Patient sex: M
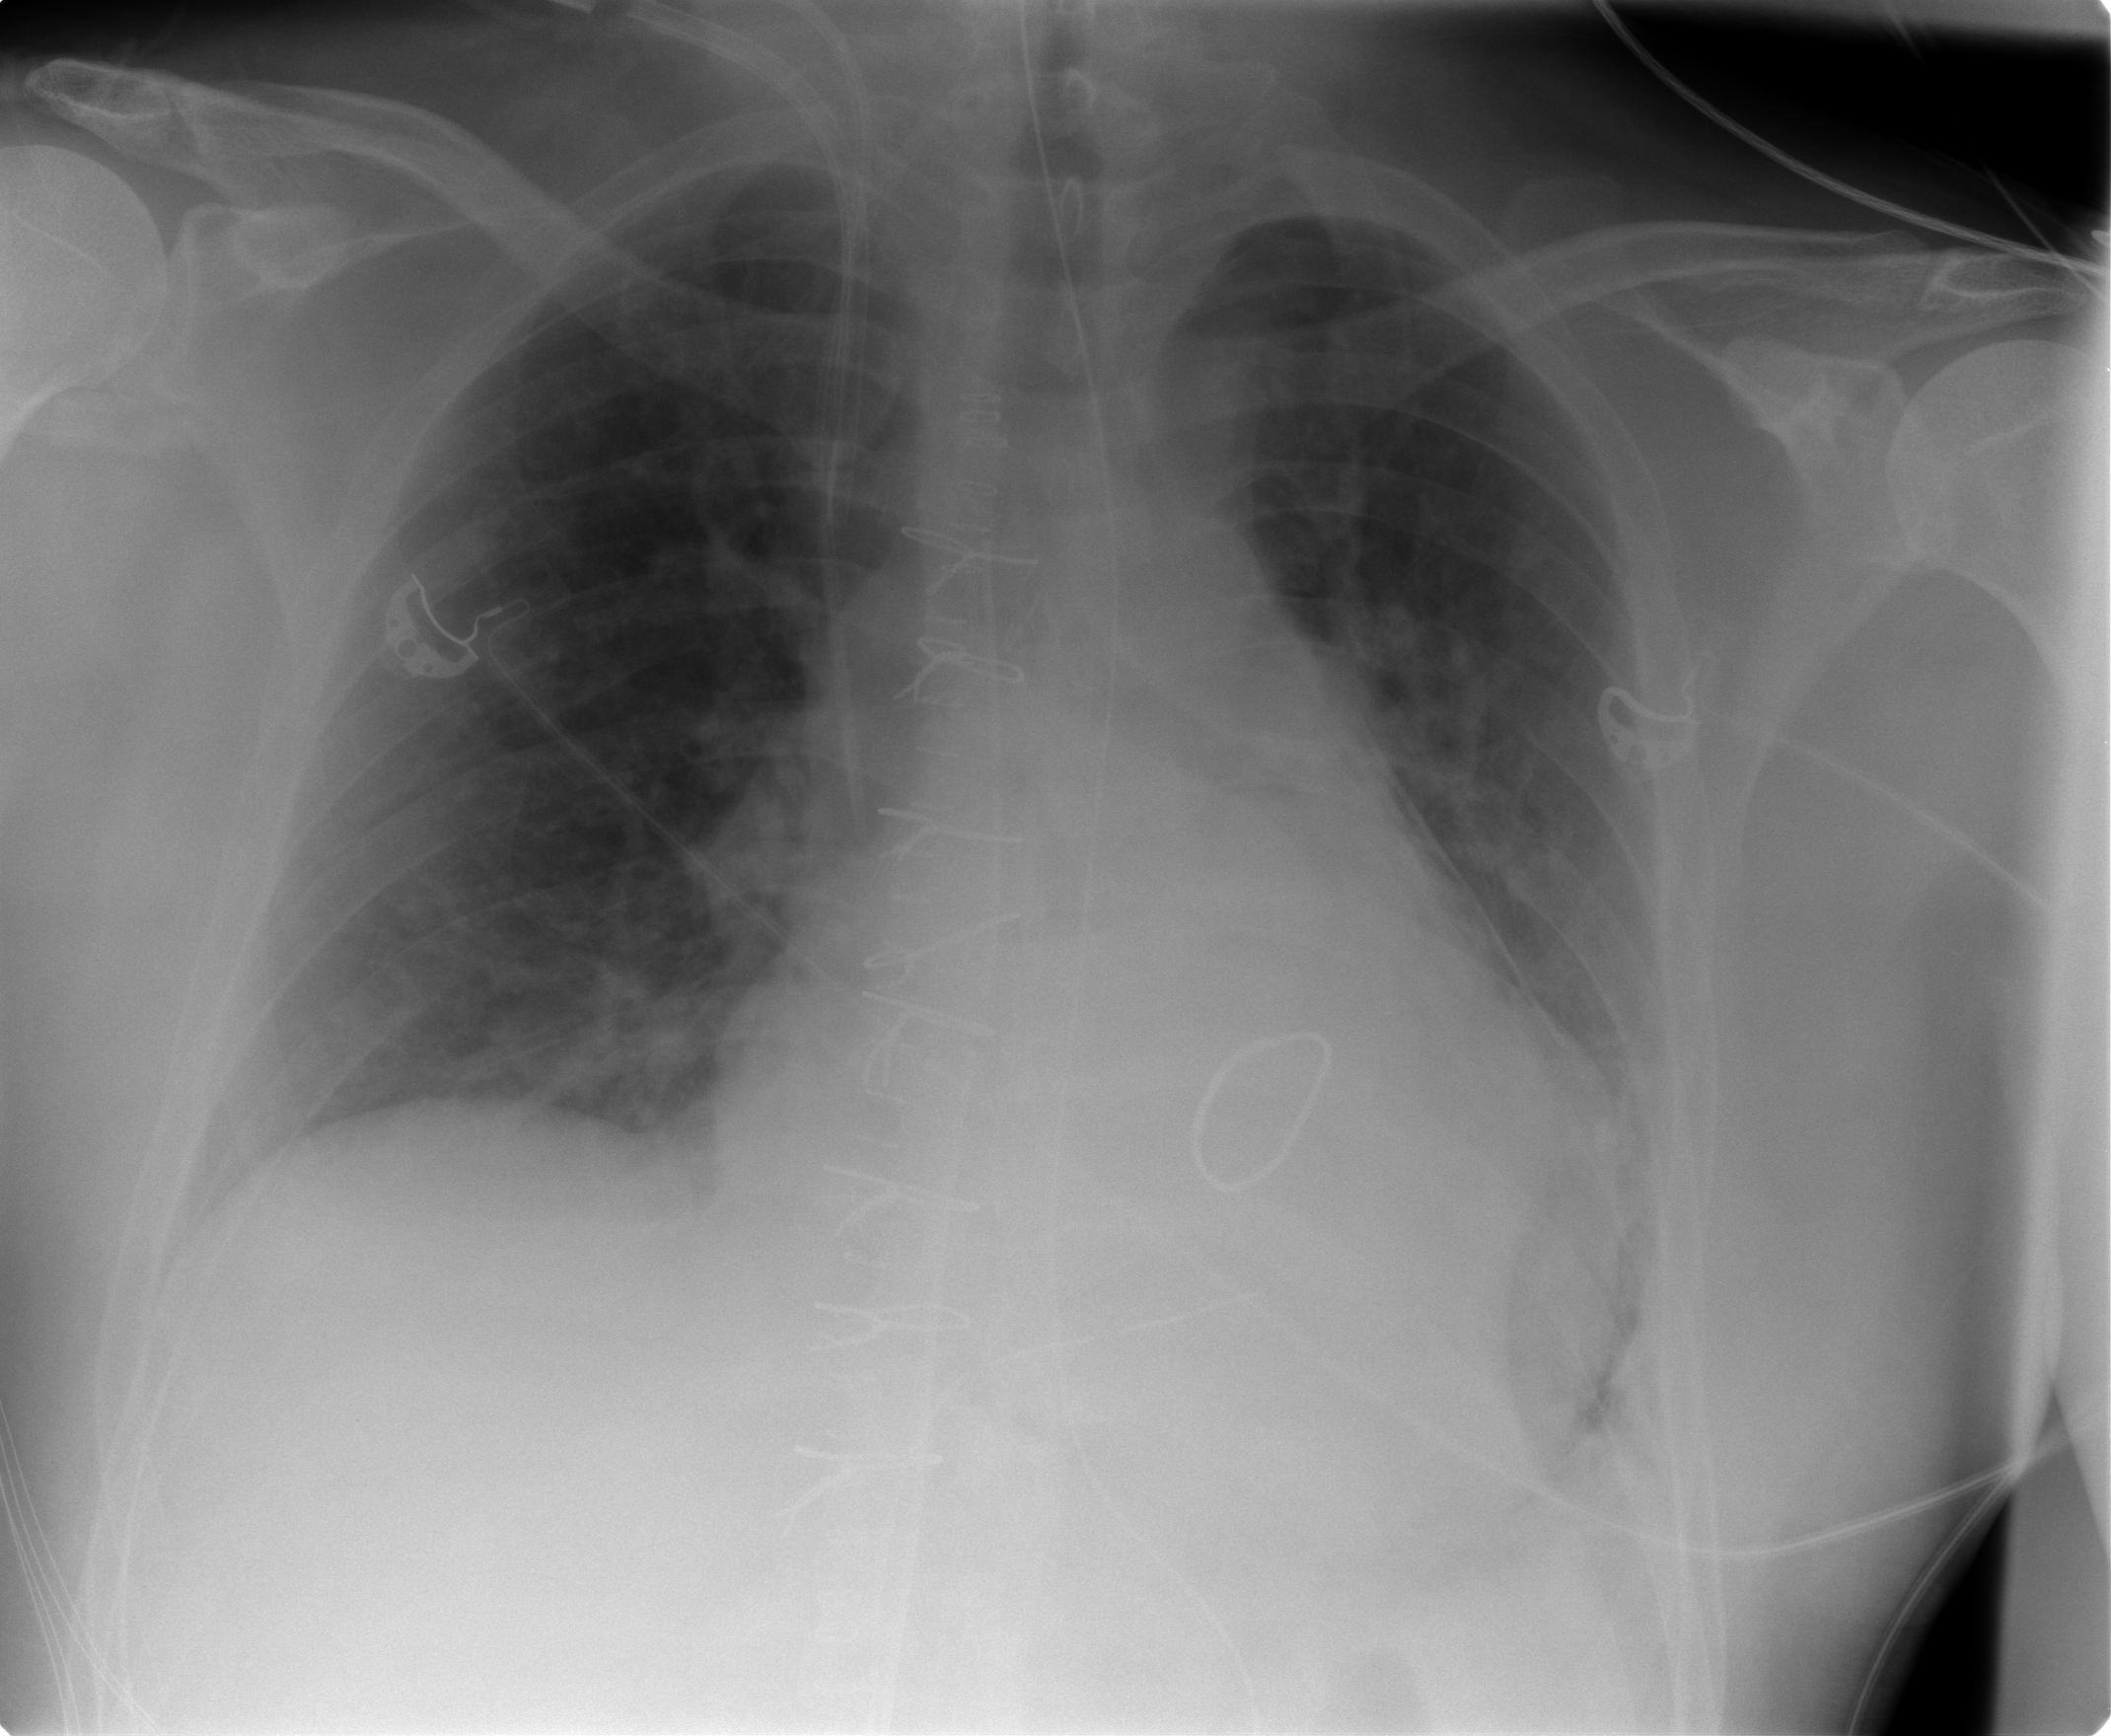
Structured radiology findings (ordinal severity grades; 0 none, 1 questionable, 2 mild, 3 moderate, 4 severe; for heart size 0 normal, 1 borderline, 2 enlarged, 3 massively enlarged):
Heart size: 2
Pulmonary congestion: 2
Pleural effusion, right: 0
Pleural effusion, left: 2
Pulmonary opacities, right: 0
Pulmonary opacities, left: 0
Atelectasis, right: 2
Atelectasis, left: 2